Question:
i want my c# program to be able to display the online duration of the network device. i have tried 'NetworkInterface' class but it does not have that info.
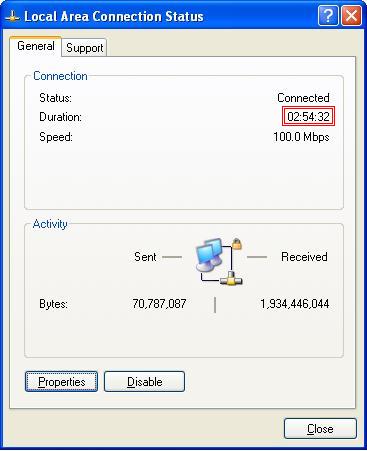
Answer: Try getting it through RAS (Remote Access Service), by using DotRas (<URL> components for .NET languages like C#, VB.NET, and C++ CLR projects" as stated on the website.
By checking the function RasGetConnectionStatistics (<URL> that has the field "dwConnectDuration" in it.
Hopefully DotRas will provide you a easy way to access that function in C#, along with all the data it returns.
References:
<URL>
<URL>